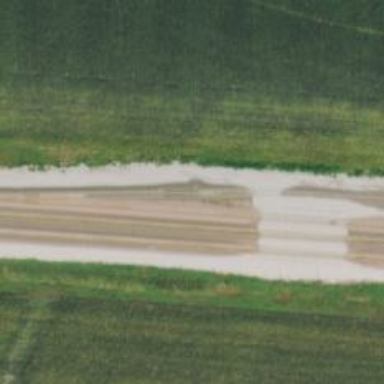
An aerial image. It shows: Trap point on the railway for derailing purposes.